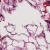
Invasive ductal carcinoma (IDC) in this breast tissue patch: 0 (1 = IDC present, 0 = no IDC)